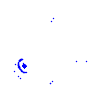
Particle: proton